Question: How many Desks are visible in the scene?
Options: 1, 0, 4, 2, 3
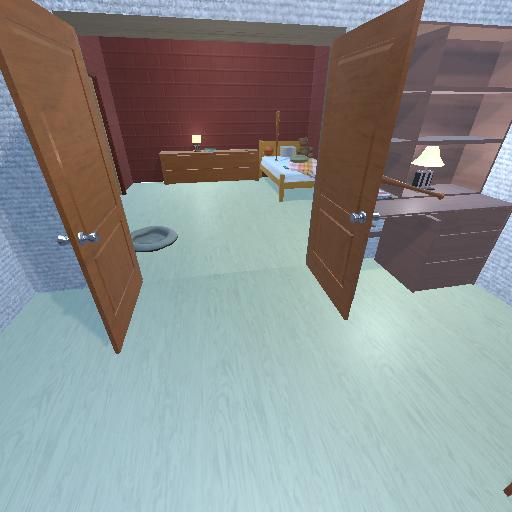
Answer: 1